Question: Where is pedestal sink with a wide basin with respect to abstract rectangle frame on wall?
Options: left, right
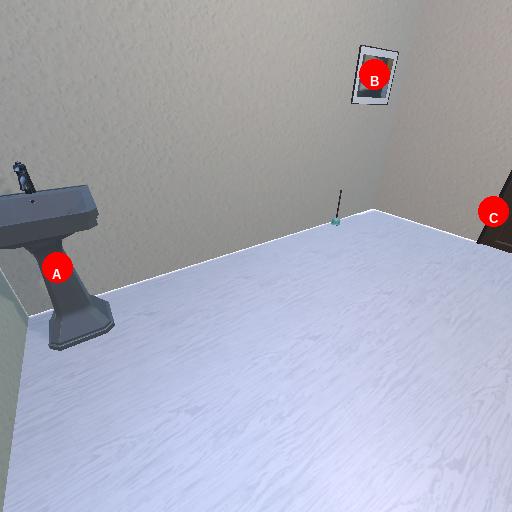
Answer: left